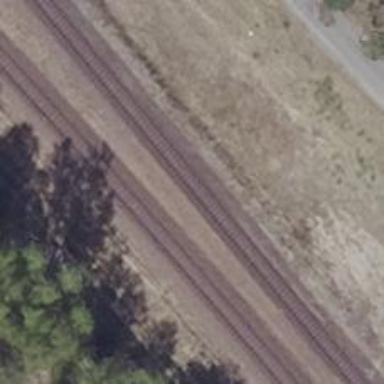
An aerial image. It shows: Rail yard with electrified contact lines for the railway.